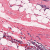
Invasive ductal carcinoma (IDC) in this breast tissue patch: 1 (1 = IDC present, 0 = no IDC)